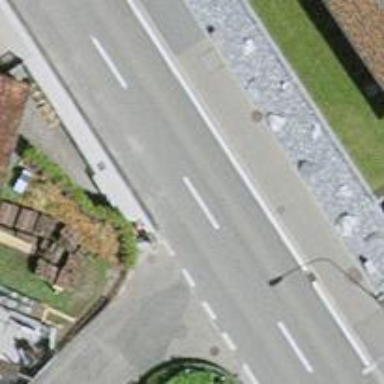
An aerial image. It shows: Paved tertiary road.